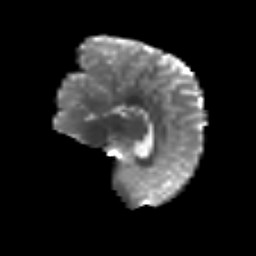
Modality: T2w
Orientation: sagittal
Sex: male
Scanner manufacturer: siemens
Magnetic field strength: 3 T
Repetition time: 5 s
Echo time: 0.071 s